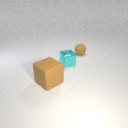
large brown rubber cube to the left of small cyan metal cube